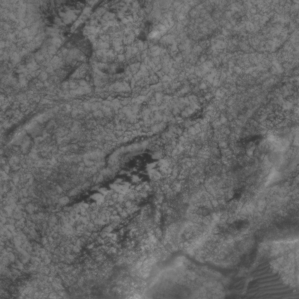
Label: non_frost